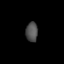
Tissue: prostate
Cell type: Fibroblasts
Senescence score: 0.7133
Nuclear area (px): 231
Mean DAPI intensity: 78.745